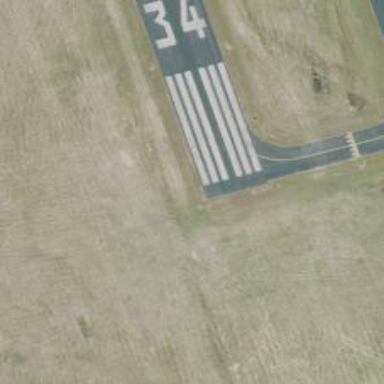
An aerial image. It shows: Asphalt runway at the airport.